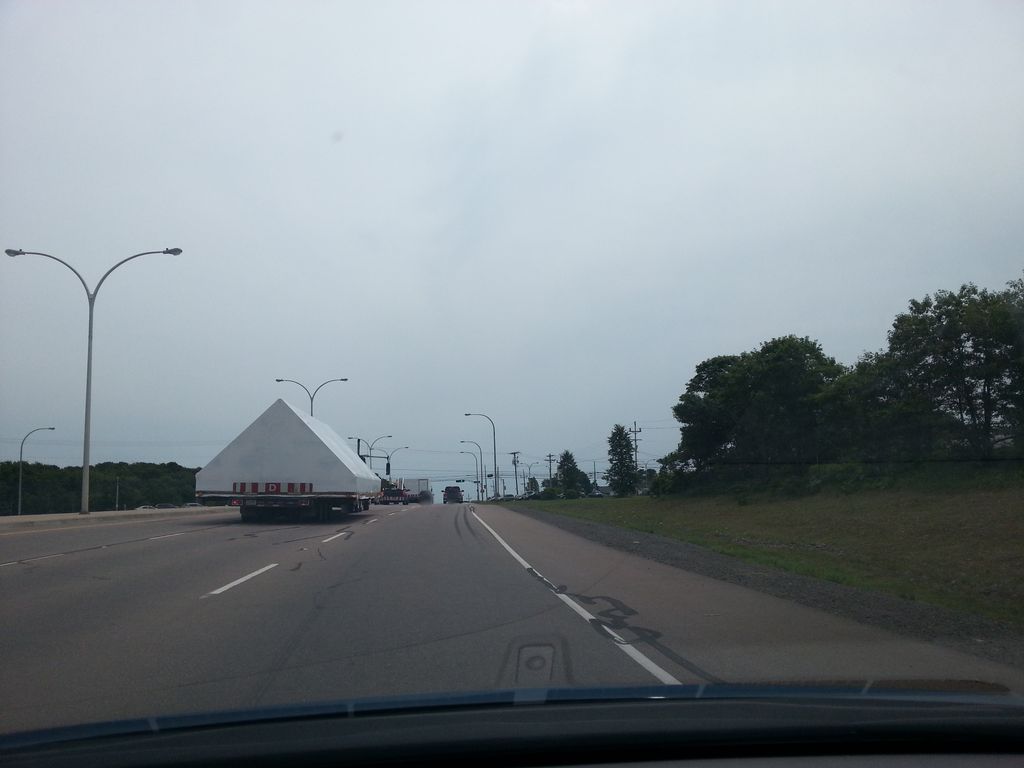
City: charlottetown